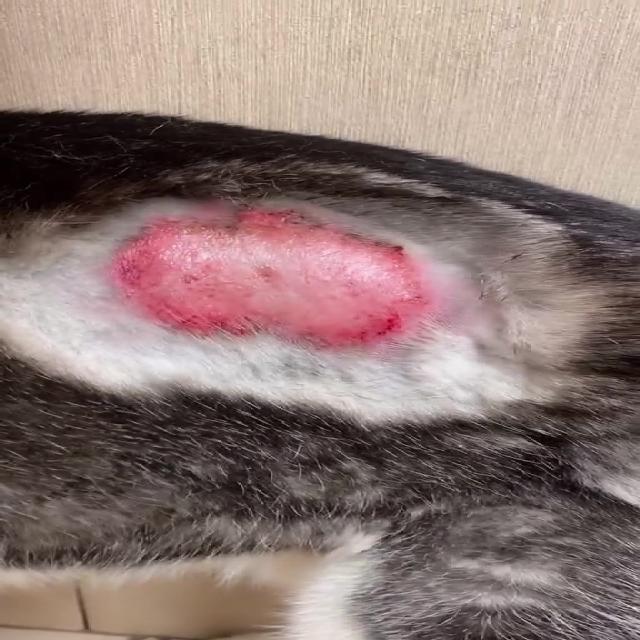
Canine dermatitis — inflammation of the skin presenting with erythema, pruritus, papules, and excoriation. May be allergic, contact, or atopic in origin.